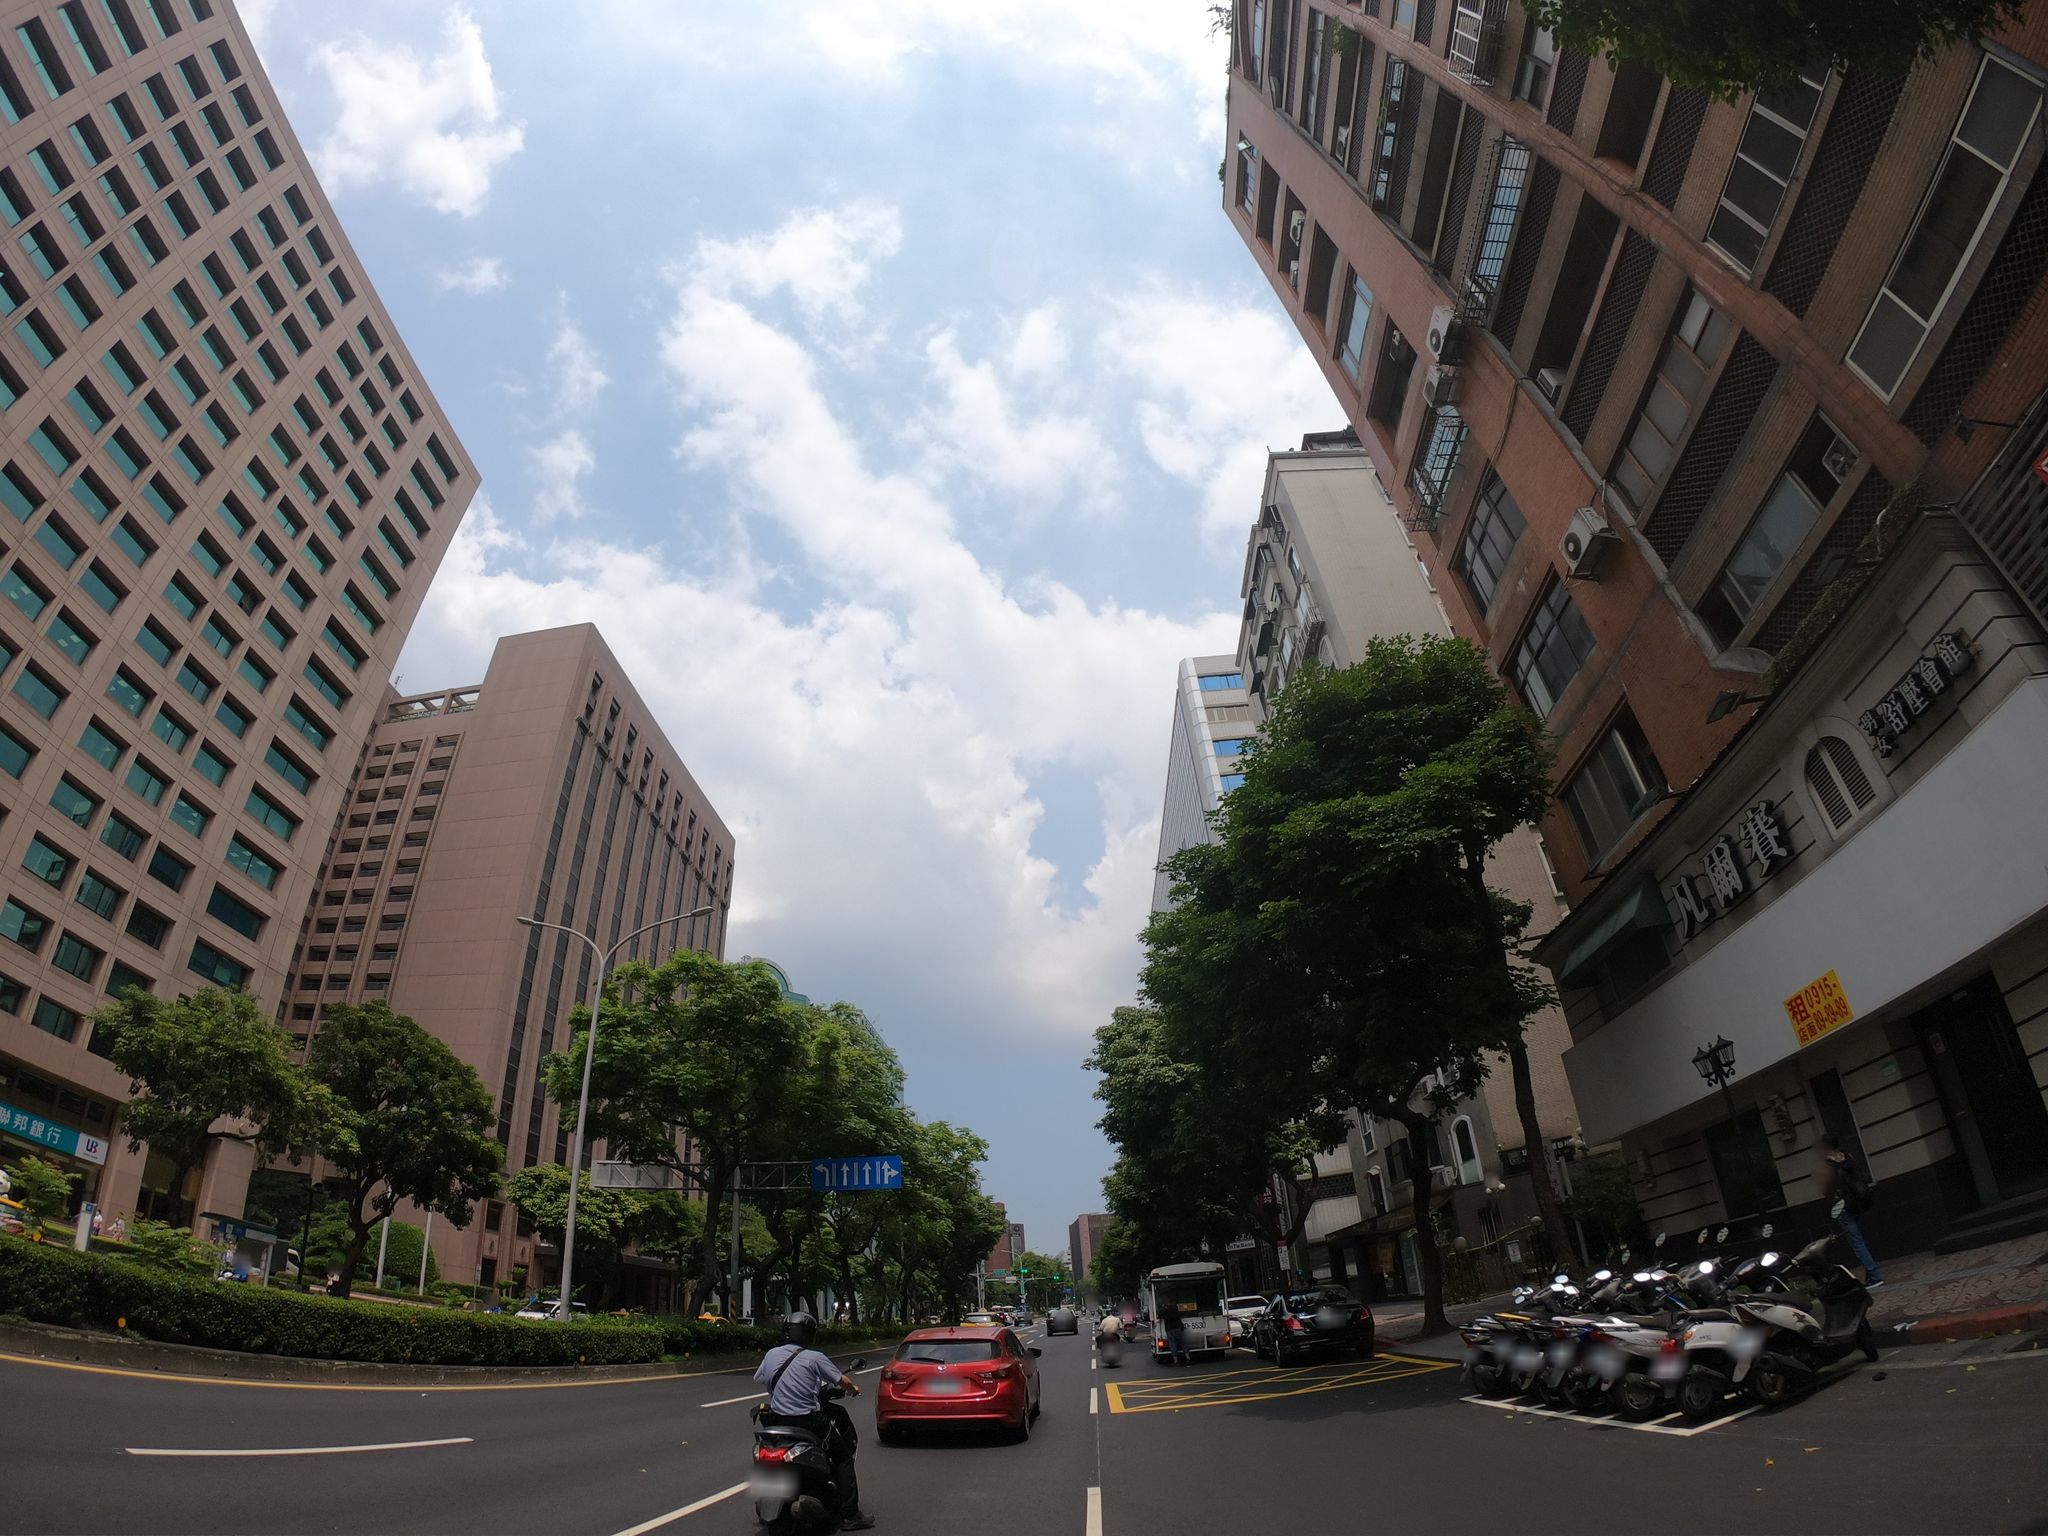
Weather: cloudy
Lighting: day
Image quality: good
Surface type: driving surface
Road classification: tertiary
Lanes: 4
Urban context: urban centre
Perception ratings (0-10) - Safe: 6.83, Lively: 9.4, Beautiful: 8.55, Boring: 0.7, Depressing: 3.42, Wealthy: 7.14